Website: crate-barrel
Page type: orders-overview
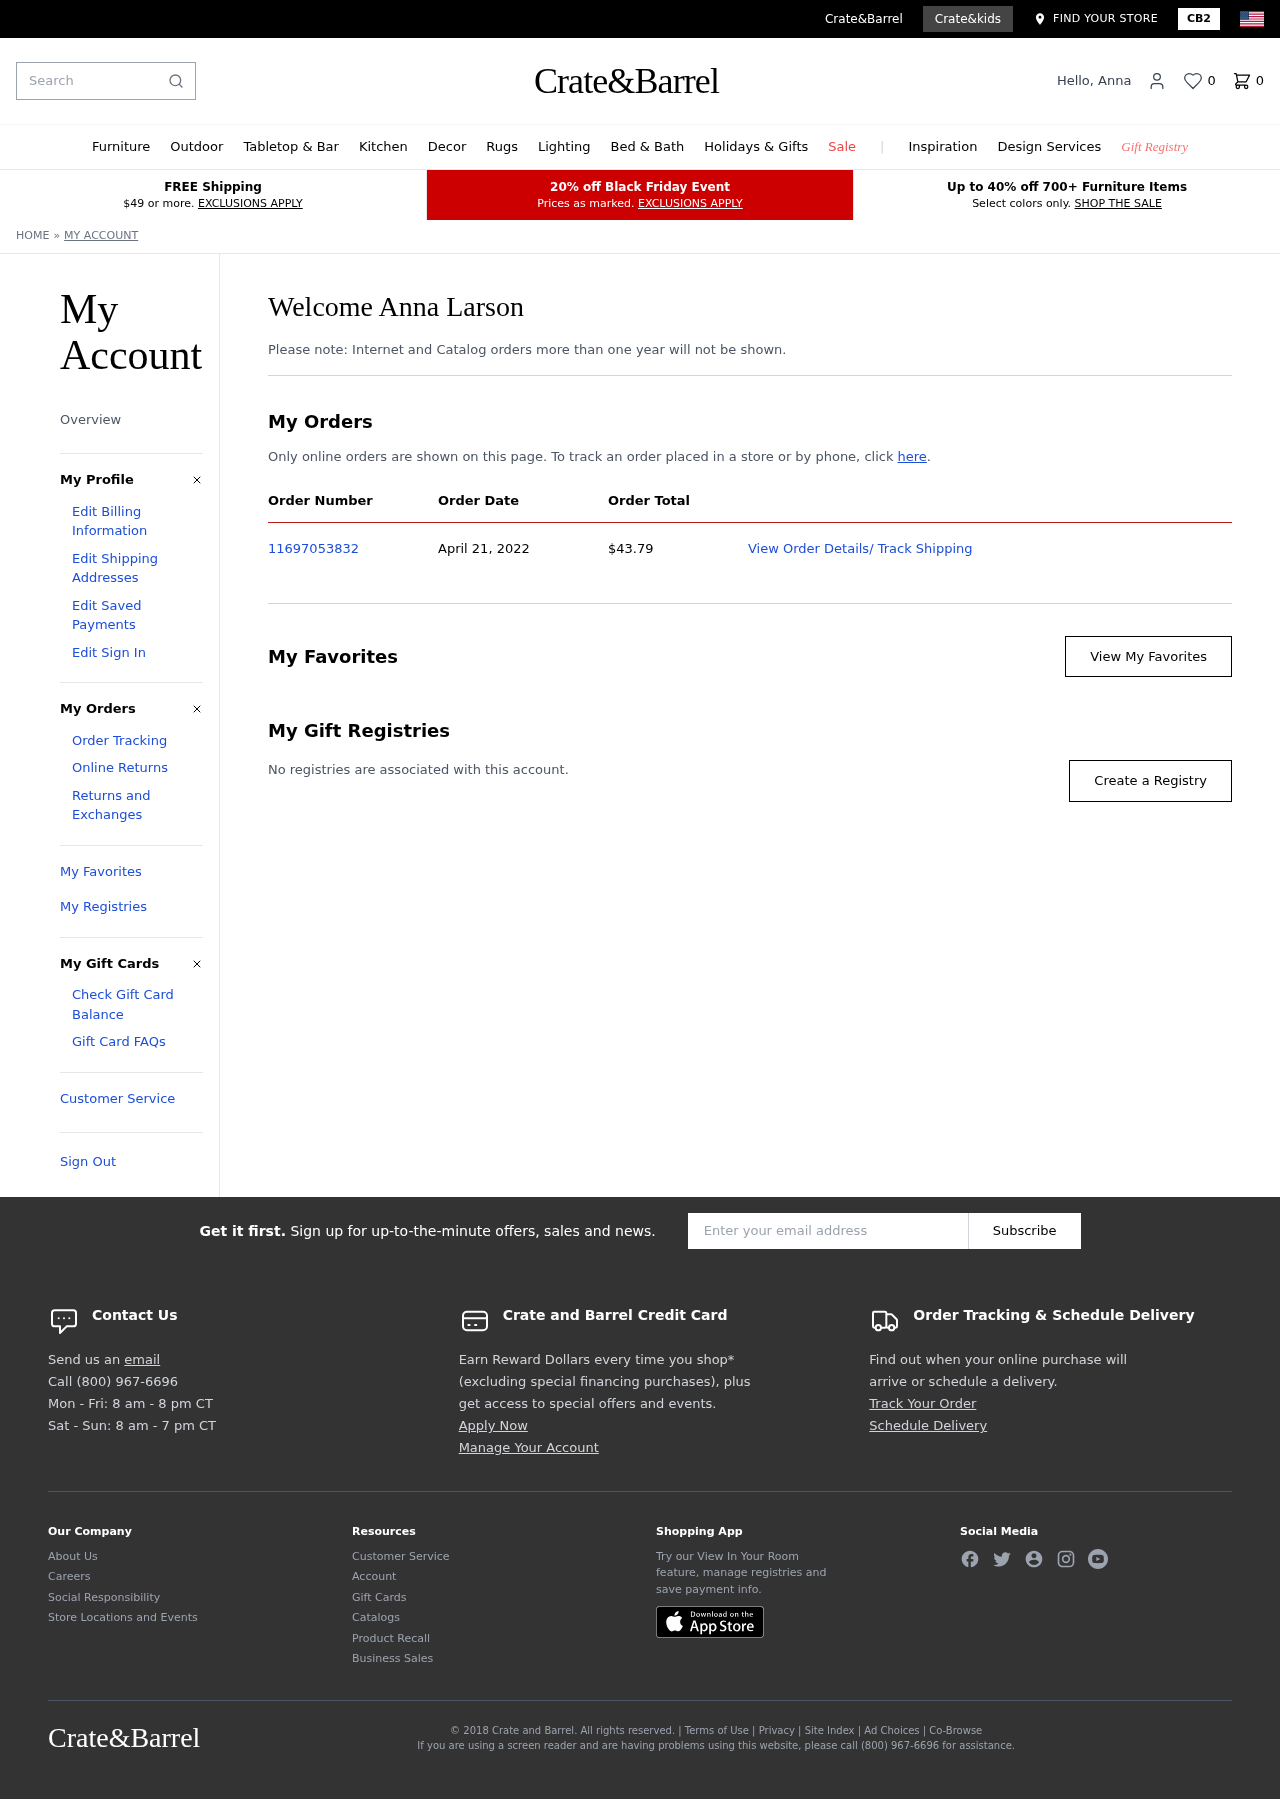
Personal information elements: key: PII_FIRSTNAME
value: Anna
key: PII_FULLNAME
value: Anna Larson
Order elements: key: ORDER_NUM_ITEMS
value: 0
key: ORDER_ID
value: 11697053832
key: ORDER_DATE
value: April 21, 2022
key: ORDER_TOTAL
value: $43.79
Search elements: key: HEADER_SEARCH
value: Search
Other elements: key: FAVORITES_COUNT
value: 0